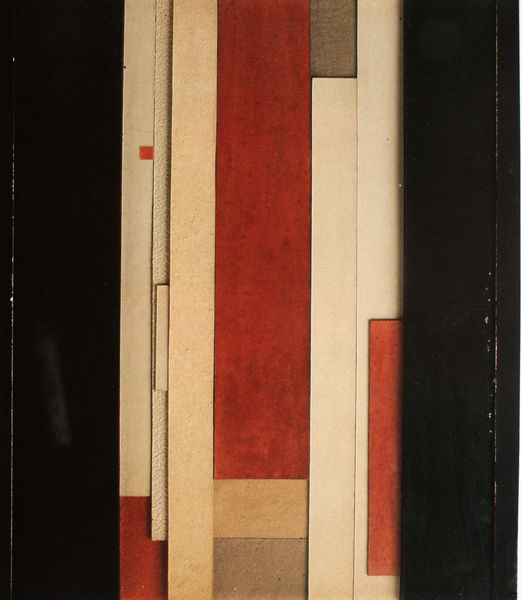
Titel: "Die siebte Dimension", suprematistisches Streifenrelief
Künstler: Ilja Tschaschnik
Standort: New York
Institution: Leonard Hutton Galleries
Schlagwörter: gemälde, schatten, weiß, gelb, grün, komposition, kubismus, kubistisch, ocker, ausschnitt, braun, bunt, grau, holz, licht, orange, raum, schwarz, zimmer, rot, beige, hochformat, muster, wand, bild, öl, ebene, kontrast, relief, farbig, klar, papier, papiere, leiste, ansicht, perspektive, moderne, abstrakt, farben, flächen, modern, farbe, formen, schichten, linien, rauh, weis, rand, tapete, detail, schmal, streng, streifen, balken, bretter, glatt, hoch, striche, collage, foto, fotografie, oben, photographie, rechtecke, unten, bögen, eckig, rechteck, schichtung, form, schnitt, reduziert, photo, senkrecht, karton, geometrisch, hubi, struktur, hochkant, uneben, oker, platten, block, gelagert, geometrie, quadrat, vierecke, ebenen, russisch, paier, distanz, übereinander, kästen, vertikal, kleben, layer, pappe, begrenzt, kunstwerk, textur, papie, überlappend, forme, lkinien, überlappen, verklebt, papierbogen, überlagern, 1920, klebung, überlagernd, pappen, unebend, papierbögen, rauhfaser, wollweiß, verschiedene qualitäten